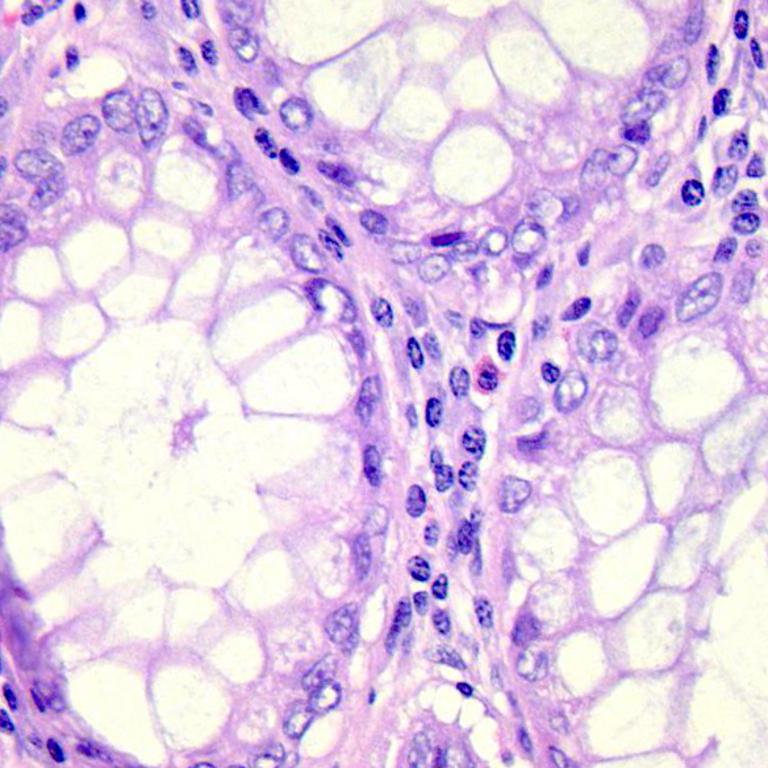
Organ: colon
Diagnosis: benign